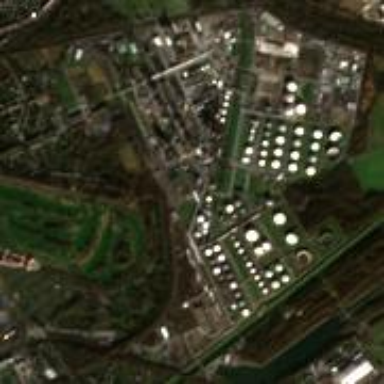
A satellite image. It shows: Industrial area with refinery.